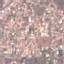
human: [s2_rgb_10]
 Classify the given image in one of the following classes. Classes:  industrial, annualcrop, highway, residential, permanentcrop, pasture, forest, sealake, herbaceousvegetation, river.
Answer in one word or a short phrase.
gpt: Residential